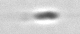
Label: flagellate_morphotype3